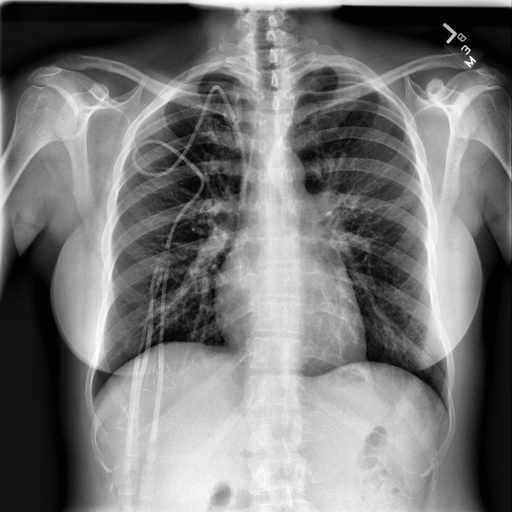
Finding: NORMAL